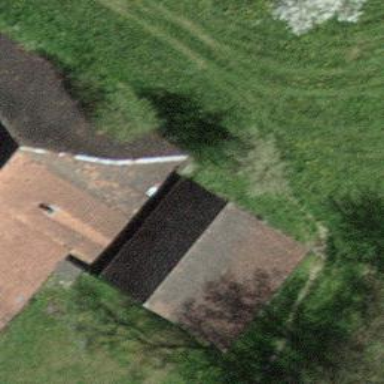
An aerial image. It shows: Rural barn.